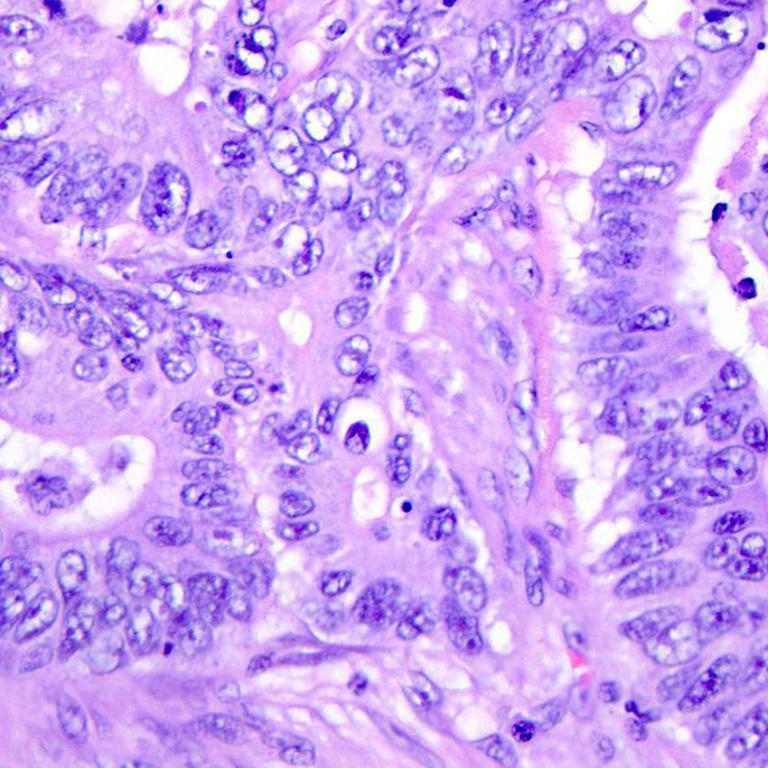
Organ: colon
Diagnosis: adenocarcinomas